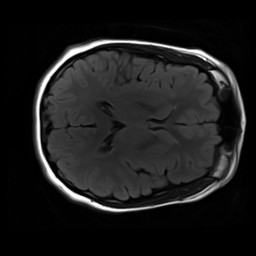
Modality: T2w
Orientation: axial
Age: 25
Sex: female
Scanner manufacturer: siemens
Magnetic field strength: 3 T
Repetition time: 9 s
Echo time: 0.091 s